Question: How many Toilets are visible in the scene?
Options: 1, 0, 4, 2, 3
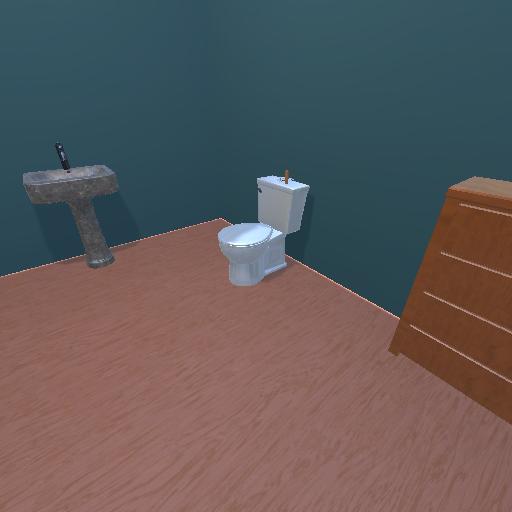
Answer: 1